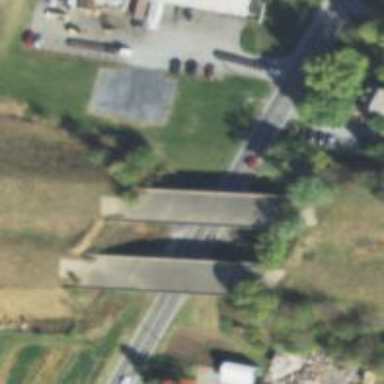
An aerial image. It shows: Service road that crosses over bridge.